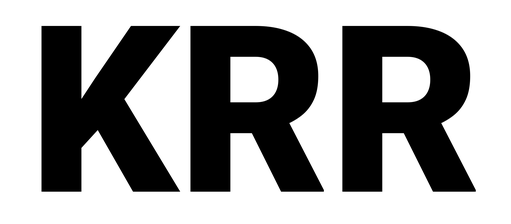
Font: Roboto_Black